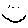
Label: smiley face